Interaction volume radius: 5 \u00c5
Interaction volume height: 35 \u00c5
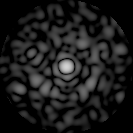
Disorder parameter: 0.8456